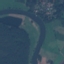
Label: River